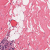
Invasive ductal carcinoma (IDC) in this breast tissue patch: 0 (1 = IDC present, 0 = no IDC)